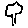
Label: tree